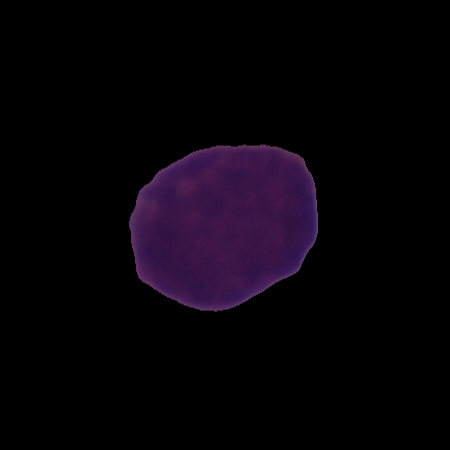
Label: cancer